Question: I was researching here on SO how to implement a tabbed interface in my Rails app. For example, I like how Ryan Bates uses it in his Railscast overview page.
I want to mimic that in my Rails app so that a User's profile has a navigation in it with two or three links. Clicking either link loads information using AJAX (I'm guessing). Then the URL shows '/profiles/1/view?info' or '/profiles/1/view?otherdata'
I came across this <URL>, with the following solution:
> I would make the contents of each tab be called in by a separate ajax request. This would give you the following benefits
1. Now each tab can easily be a different view/controller
2. You only need to load the contents for a tab when it is used; you won't be processing code/downloading html for tabs that the user doesn't use.
The problem is I'm new to Rails and have no idea how to do this. Can anyone point me to some resources that help explain how to set this up? I'd be tabbing between profile data and messages to the user.
Any help would be much appreciated.
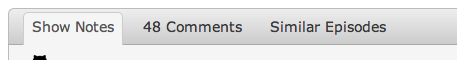
Answer: As you're new to Rails I'd suggest breaking up your goal into 2 sections: first, get the tabs working with simple content, then add the AJAX.
### Step 1 - Getting the tabs working
Have a look at the JQuery UI tabs demos: <URL>
The code looks something like this:
'''
<div id="tabs">
<ul>
<li><a href="#tabs-1">Nunc tincidunt</a></li>
<li><a href="#tabs-2">Proin dolor</a></li>
<li><a href="#tabs-3">Aenean lacinia</a></li>
</ul>
<div id="tabs-1">
<p>Proin elit arcu, rutrum commodo, vehicula tempus, commodo a, risus.</p>
</div>
<div id="tabs-2">
<p>Morbi tincidunt, dui sit amet facilisis feugiat, odio metus gravida ante, ut pharetra massa metus id nunc.</p>
</div>
<div id="tabs-3">
<p>Mauris eleifend est et turpis. Duis id erat. Suspendisse potenti. Aliquam vulputate, pede vel vehicula accumsan, mi neque rutrum erat, eu congue orci lorem eget lorem.</p>
<p>Duis cursus. Maecenas ligula eros, blandit nec, pharetra at, semper at, magna. Nullam ac lacus. Nulla facilisi. Praesent viverra justo vitae neque.</p>
</div>
</div>
<script>
$(function() {
$( "#tabs" ).tabs();
});
</script>
'''
### Step 2 - Getting the AJAX working
Check out: <URL>